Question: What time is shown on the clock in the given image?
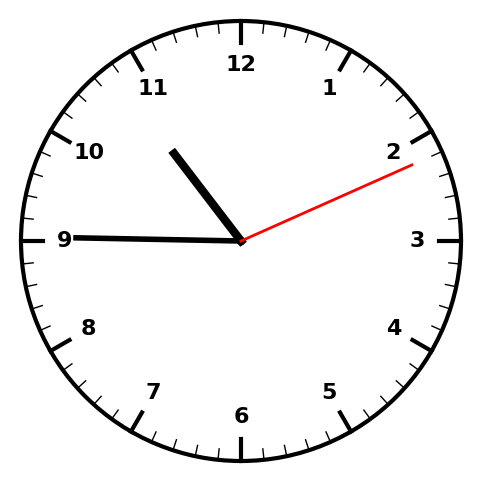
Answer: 10:45:11